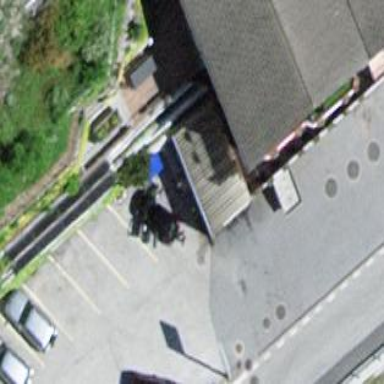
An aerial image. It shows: Building housing car wash facility.